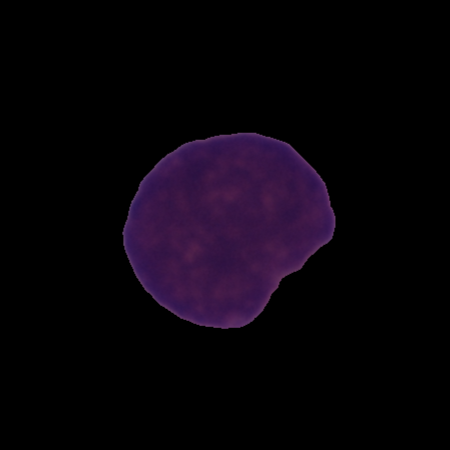
Label: cancer